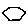
Label: hexagon